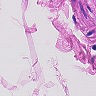
Metastatic tissue present: no